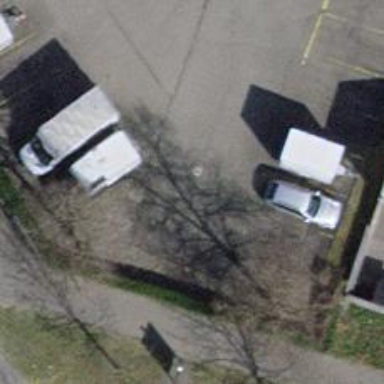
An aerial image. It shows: Parking aisle designed for service vehicles.